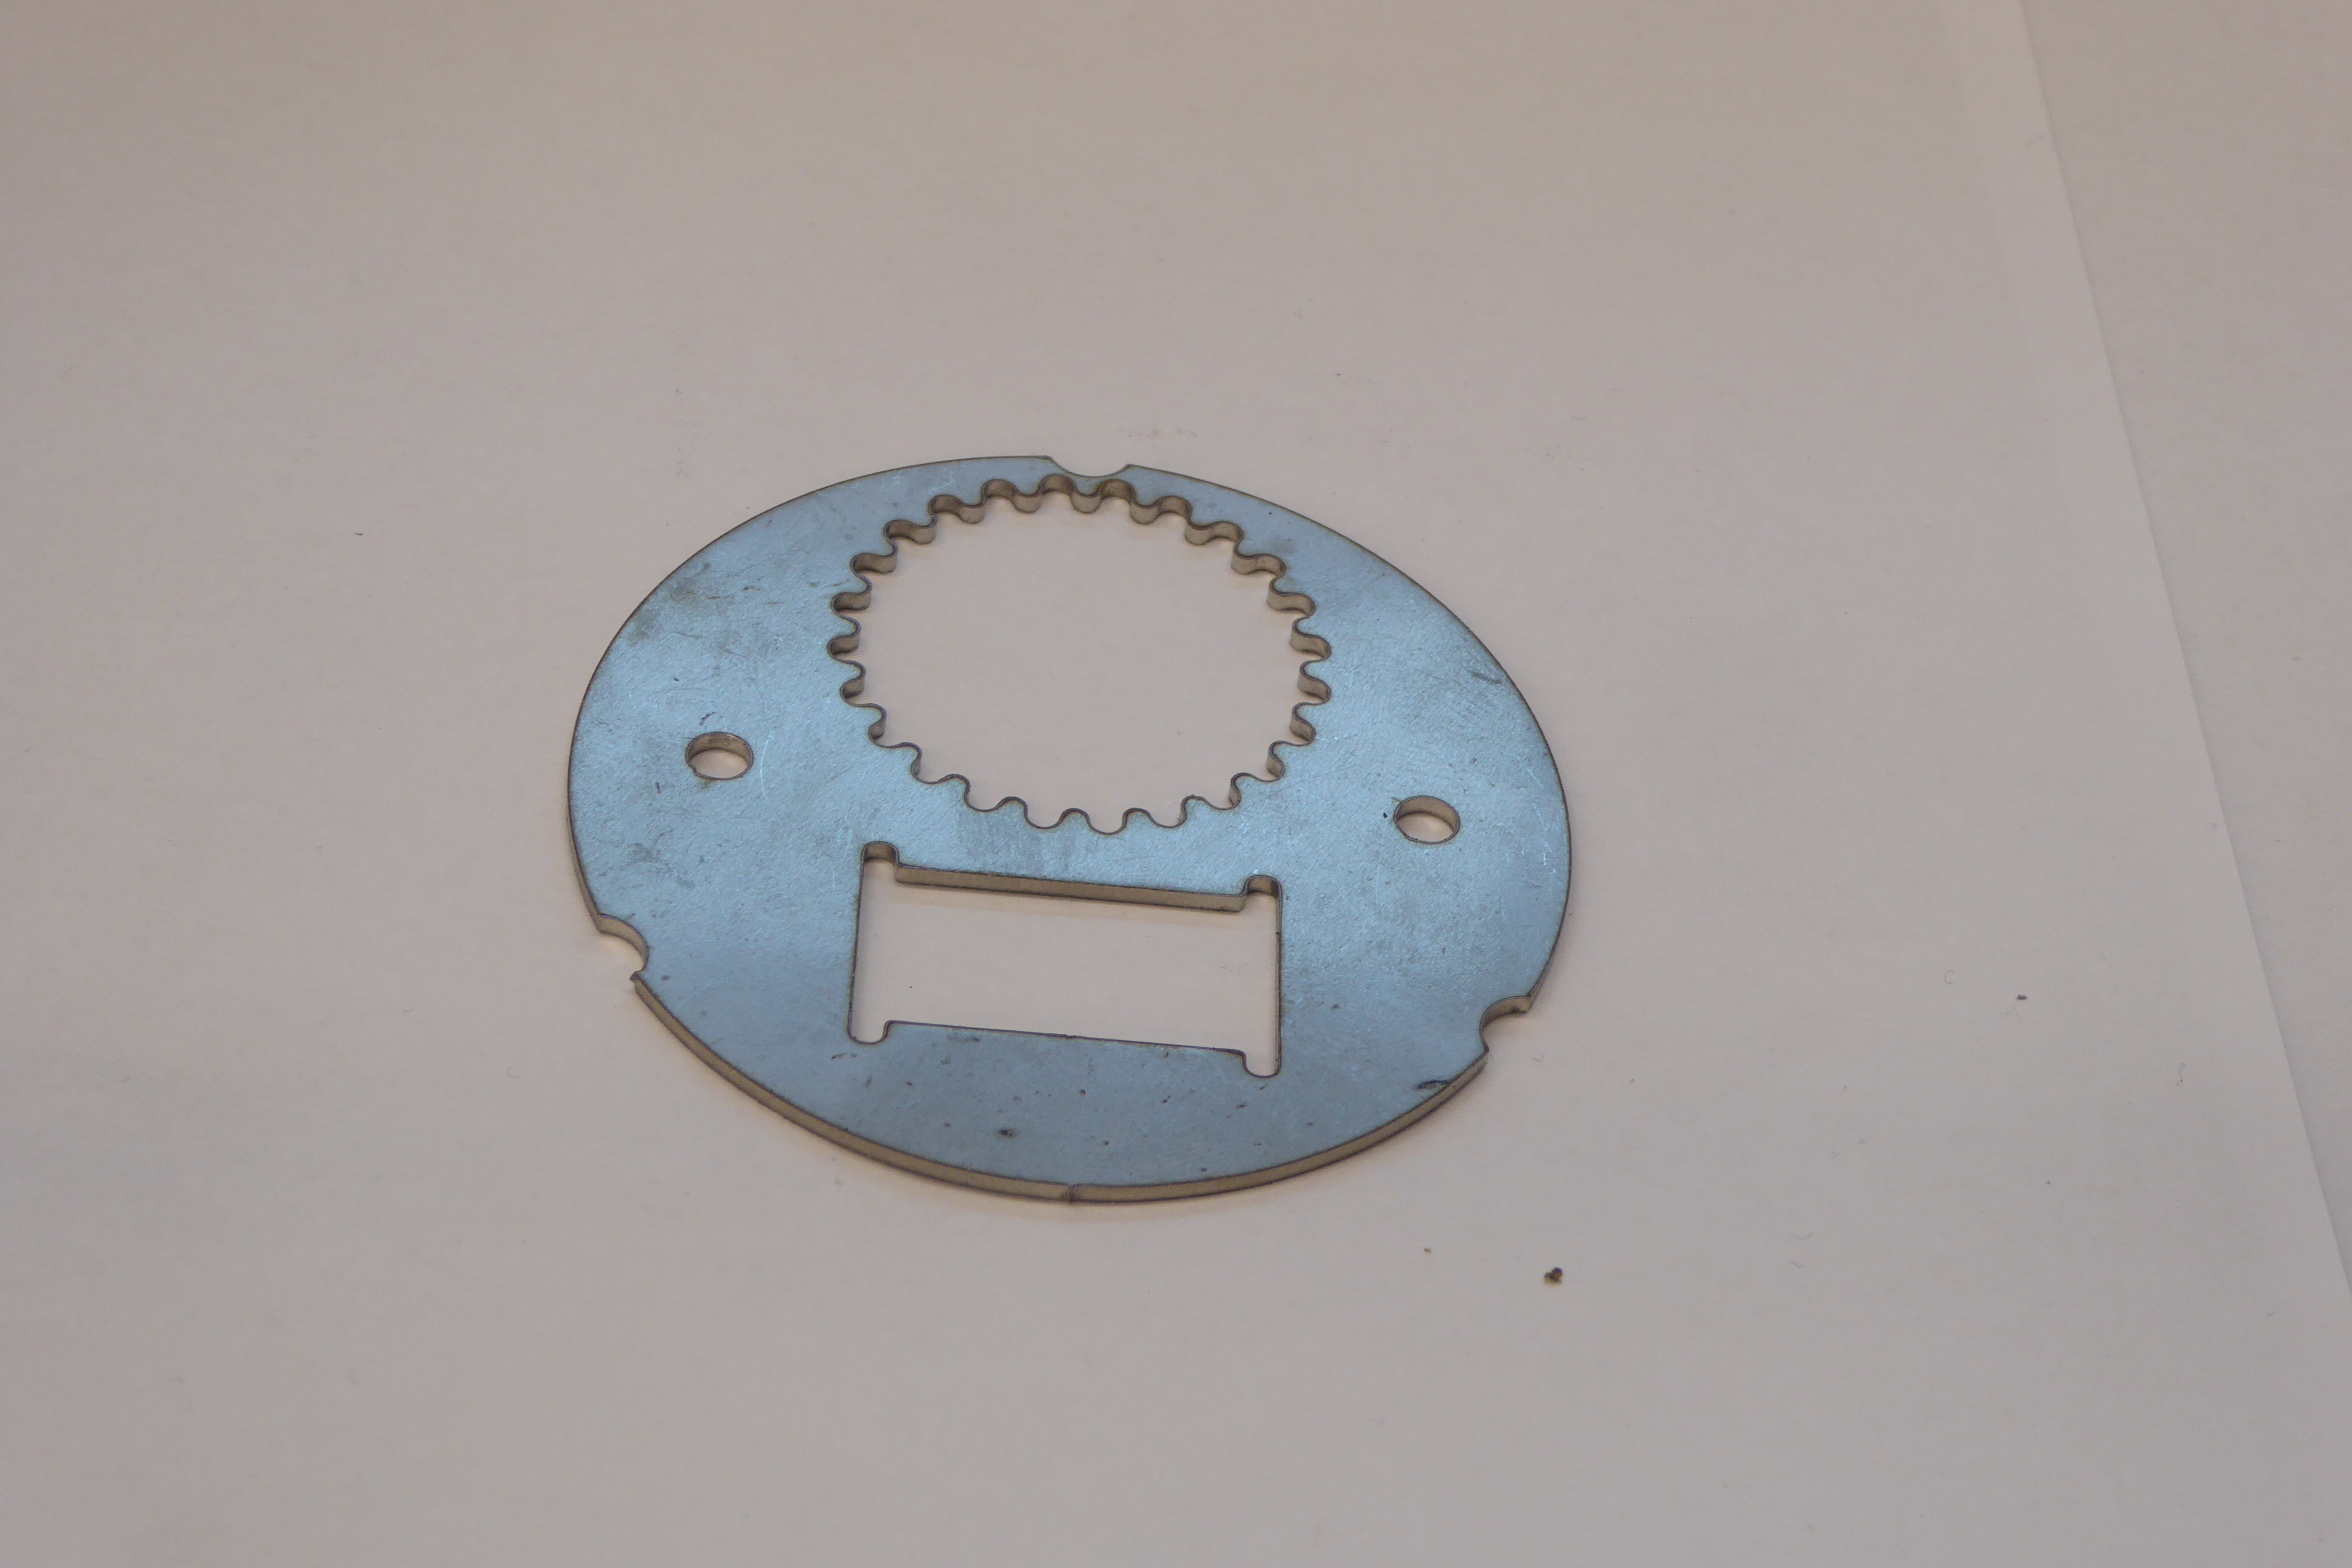
Label: Bottle Opener - Inlay